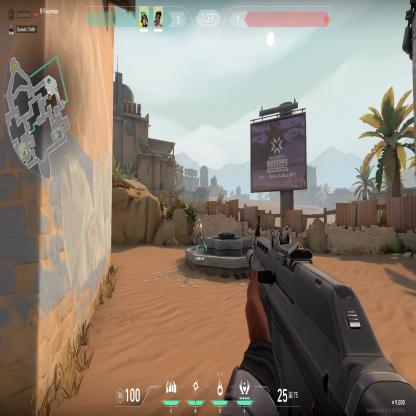
Label: teammate